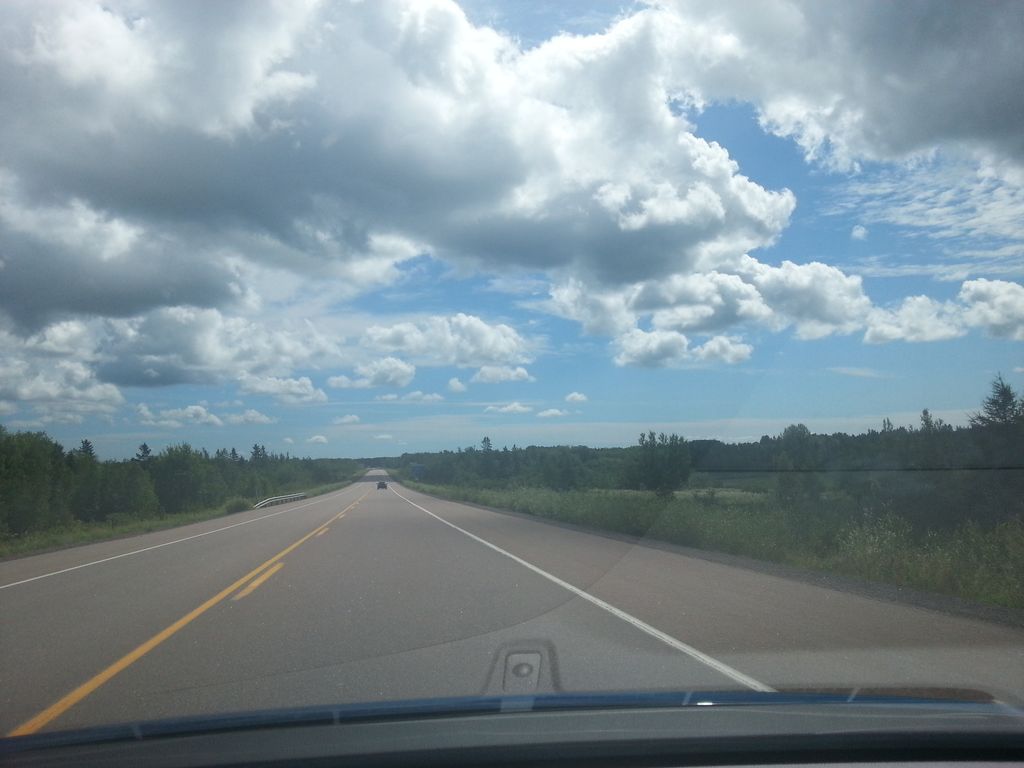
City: charlottetown